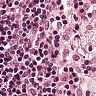
Metastatic tissue present: no